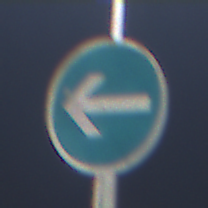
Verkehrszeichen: VorgeschriebeneFahrtrichtungHierLinks
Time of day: Night
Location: Outdoor (Urban)
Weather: PartlyCloudy
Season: NotSpecified
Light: Artificial